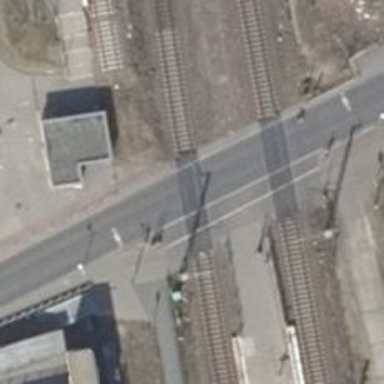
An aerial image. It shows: Crossing with traffic lights and saltire crossing marking.